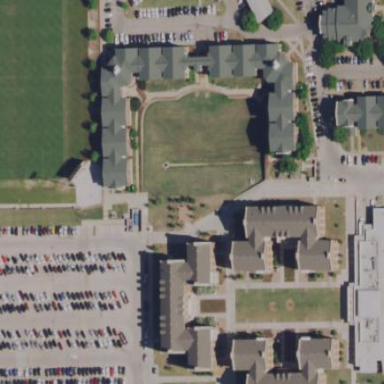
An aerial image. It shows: Dormitory building.